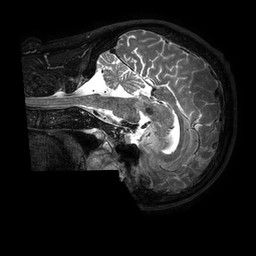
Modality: T2w
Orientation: sagittal
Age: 67
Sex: male
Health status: ill
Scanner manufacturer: philips
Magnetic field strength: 3 T
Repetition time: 3.5 s
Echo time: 0.3 s